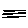
Label: line